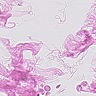
Metastatic tissue present: no